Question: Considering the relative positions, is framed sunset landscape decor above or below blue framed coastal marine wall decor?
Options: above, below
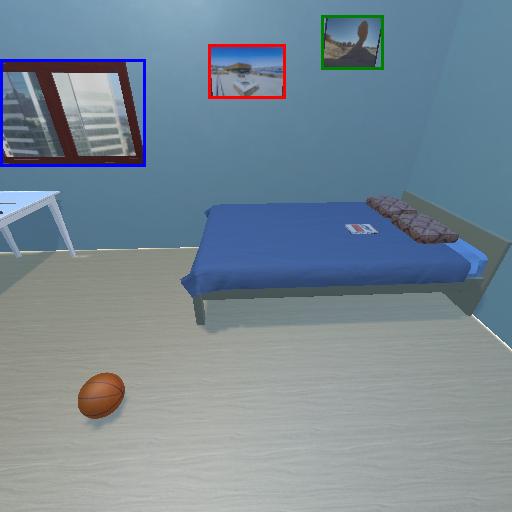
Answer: above